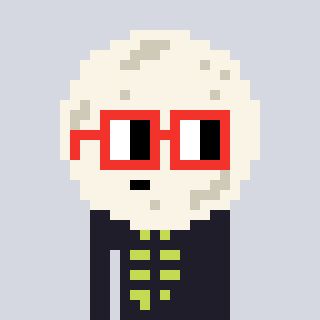
a pixel art character with square red glasses, a moon-shaped head and a grayscale-colored body on a cool background